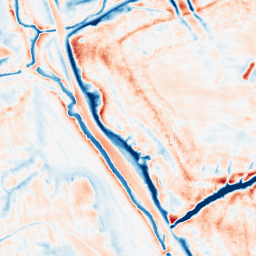
Category: multiscale
Decomposition family: dog_multiscale
Decomposition parameters: sigma_ratio: 1.6
n_scales: 5
base_sigma: 0.5
Upsampling method: sinc_hamming
Upsampling parameters: scale: 2
kernel_size: 8
Upsampling scale: 2